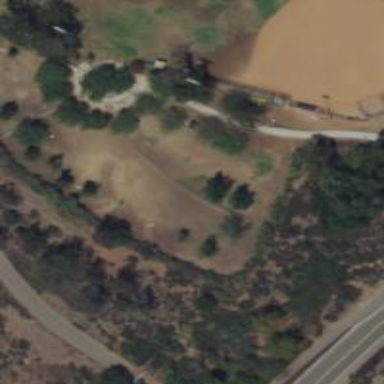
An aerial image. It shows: Dog park for leisure land.